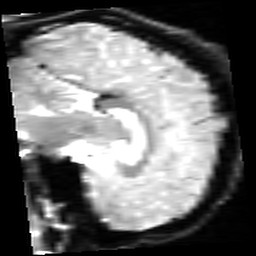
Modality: inplaneT2
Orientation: sagittal
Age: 22
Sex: female
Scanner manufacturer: siemens
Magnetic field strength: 2.894 T
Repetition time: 5 s
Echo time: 0.033 s